Field crop: maize
Growth stage: 2
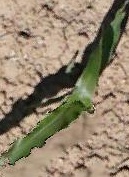
Species: maize